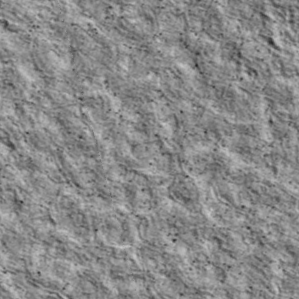
Label: non_frost